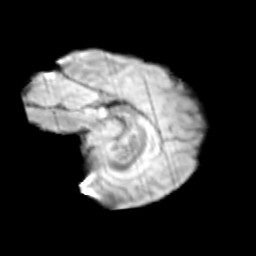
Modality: T2w
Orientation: sagittal
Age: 13
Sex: female
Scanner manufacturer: siemens
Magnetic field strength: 3 T
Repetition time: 3.8 s
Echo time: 0.07 s